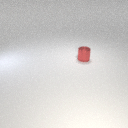
small red metal cylinder